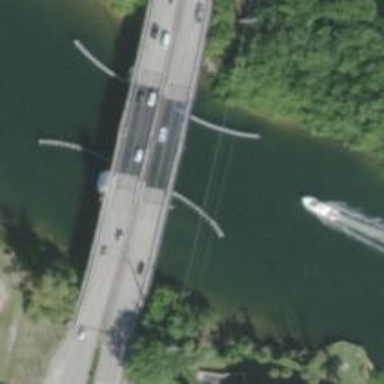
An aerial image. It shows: Movable bascule bridge on footway road.